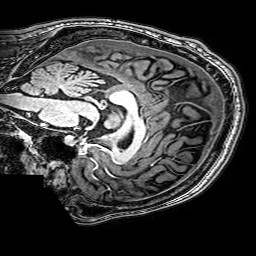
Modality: T1w
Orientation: sagittal
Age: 25
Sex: male
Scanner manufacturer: philips
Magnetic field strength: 3 T
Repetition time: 0.009 s
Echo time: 0.0035 s